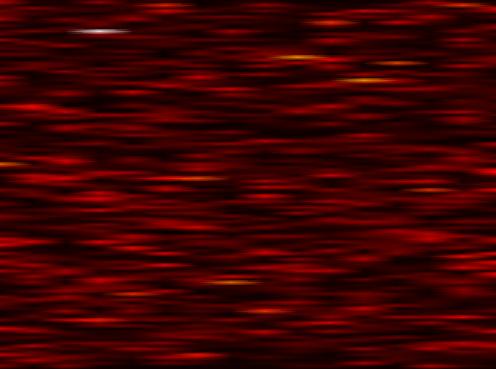
Label: UFMC